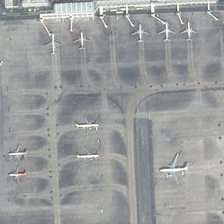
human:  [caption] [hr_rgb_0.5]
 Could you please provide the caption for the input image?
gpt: some planes are near a terminal in an airport .

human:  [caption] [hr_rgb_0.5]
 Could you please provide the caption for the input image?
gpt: some planes are near a terminal in an airport .

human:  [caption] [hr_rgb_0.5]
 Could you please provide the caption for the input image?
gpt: some planes are near a terminal in an airport .

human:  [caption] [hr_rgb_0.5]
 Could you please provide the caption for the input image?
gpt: some planes are near a terminal in an airport .

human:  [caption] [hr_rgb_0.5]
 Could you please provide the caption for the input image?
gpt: some planes are near a terminal in an airport .